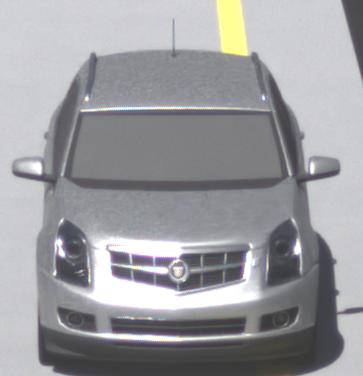
Make: Cadillac
Model: SRX 3.0 V6
Detailed model: SRX (II)
Model produced from: 2010/12
Model produced until: 2012/01
Doors: 5
Color: white
Road condition: dry road
Daytime: midday
Contrast: high contrast